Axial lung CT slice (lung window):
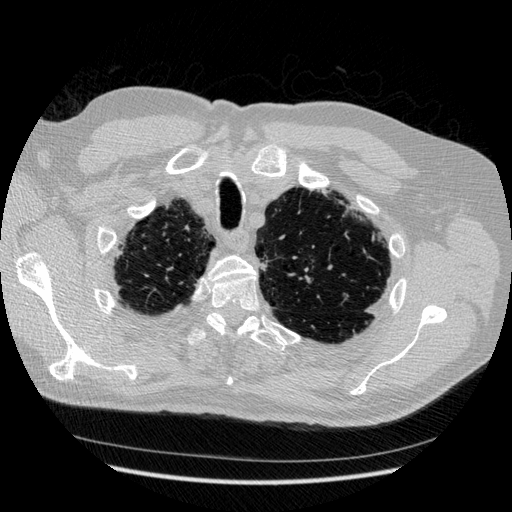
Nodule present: no